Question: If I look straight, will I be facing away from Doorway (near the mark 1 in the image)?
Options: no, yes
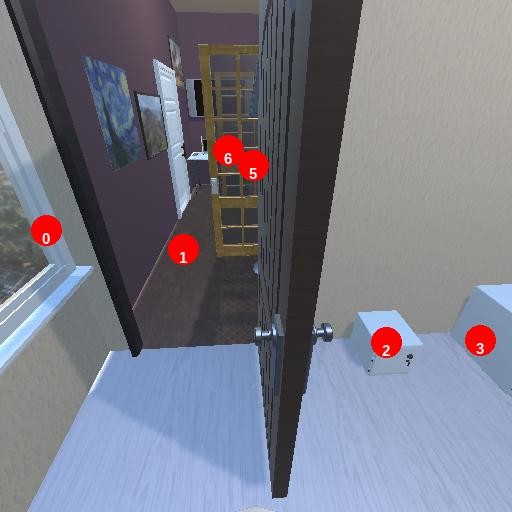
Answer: no